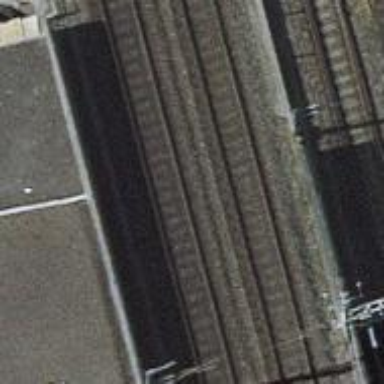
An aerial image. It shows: Railway bridge with electrified contact line. There is one track on the bridge.